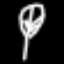
Label: leaf